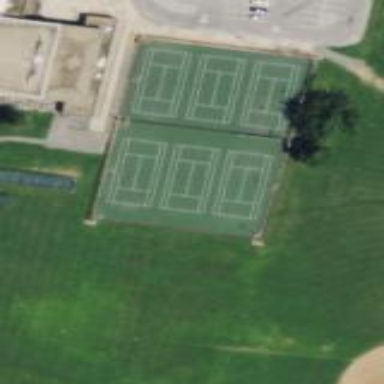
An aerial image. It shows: Tennis court on pitch designated for leisure land.